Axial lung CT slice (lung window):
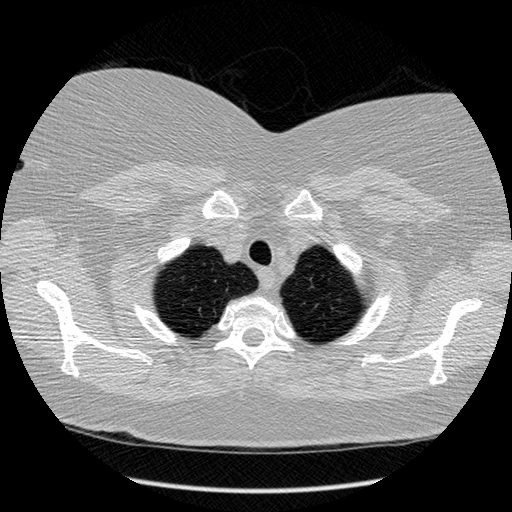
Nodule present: no